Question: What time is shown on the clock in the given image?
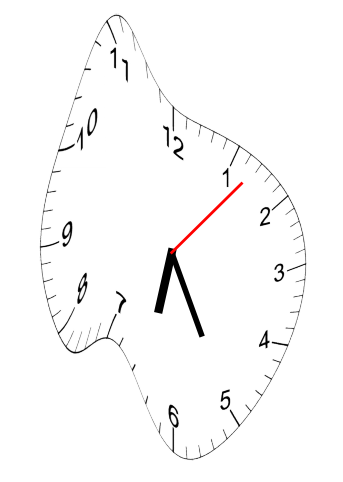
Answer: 06:25:07